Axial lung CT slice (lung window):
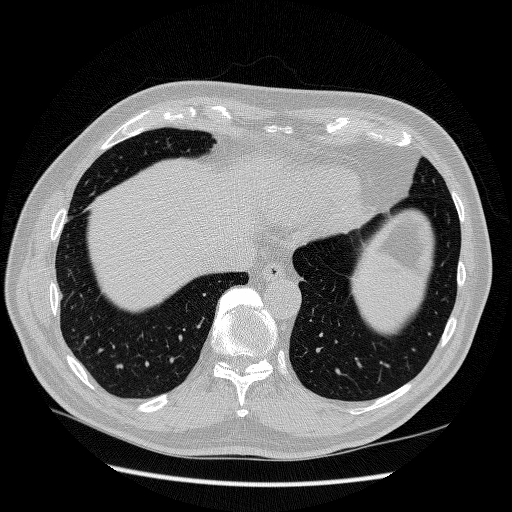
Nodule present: no